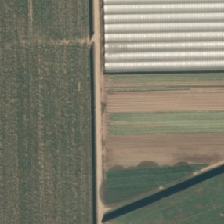
Land cover: urban_build_up